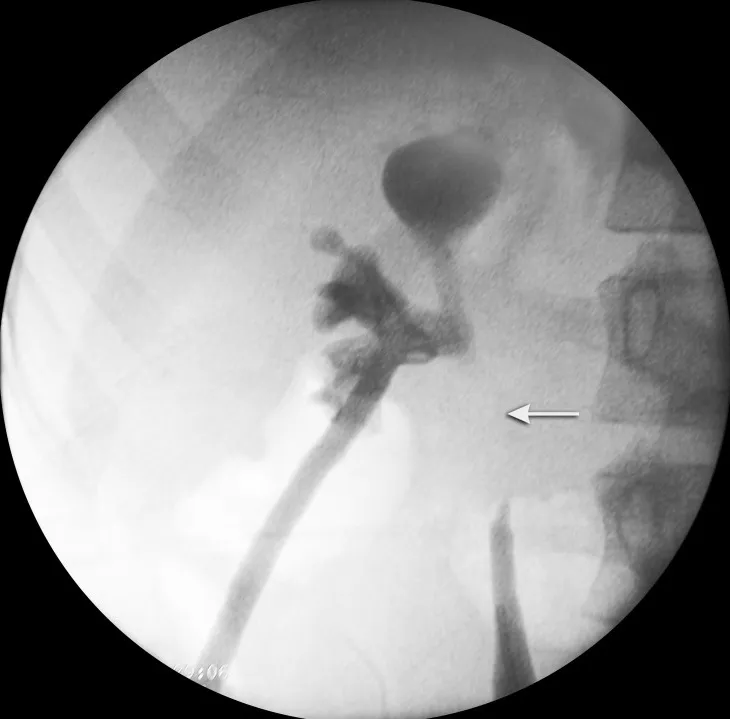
A simultaneous antegrade and retrograde pyelogram showing a long-segment (4 cm) upper ureteral defect. Abrupt contrast cut-off in renal pelvis and upper ureter highlighting the ureteric defect (arrow).
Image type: radiology (x_ray)